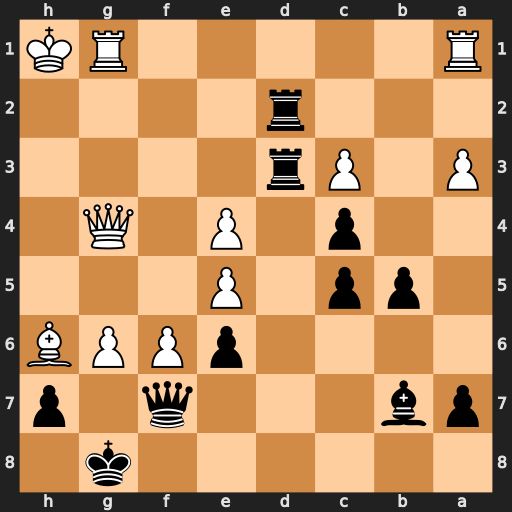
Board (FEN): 6k1/pb3q1p/4pPPB/1pp1P3/2p1P1Q1/P1Pr4/3r4/R5RK
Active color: b
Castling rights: -
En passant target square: -
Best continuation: Bxe4+ Rg2 Bxg2+ Qxg2 Rd1+ Rxd1 Rxd1+ Kh2 hxg6 Qa8+ Kh7